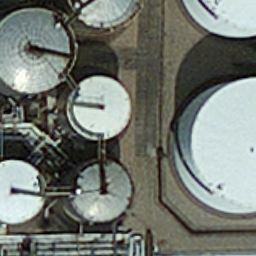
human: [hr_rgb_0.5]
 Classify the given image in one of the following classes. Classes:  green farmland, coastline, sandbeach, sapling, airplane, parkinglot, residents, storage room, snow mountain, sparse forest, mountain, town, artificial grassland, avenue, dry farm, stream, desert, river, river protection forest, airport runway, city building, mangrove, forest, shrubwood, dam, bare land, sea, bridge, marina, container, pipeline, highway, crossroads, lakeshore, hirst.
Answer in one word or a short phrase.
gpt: storage room